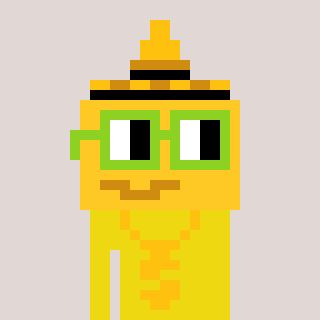
a pixel art character with square light green glasses, a mustard-shaped head and a yellow-colored body on a warm background